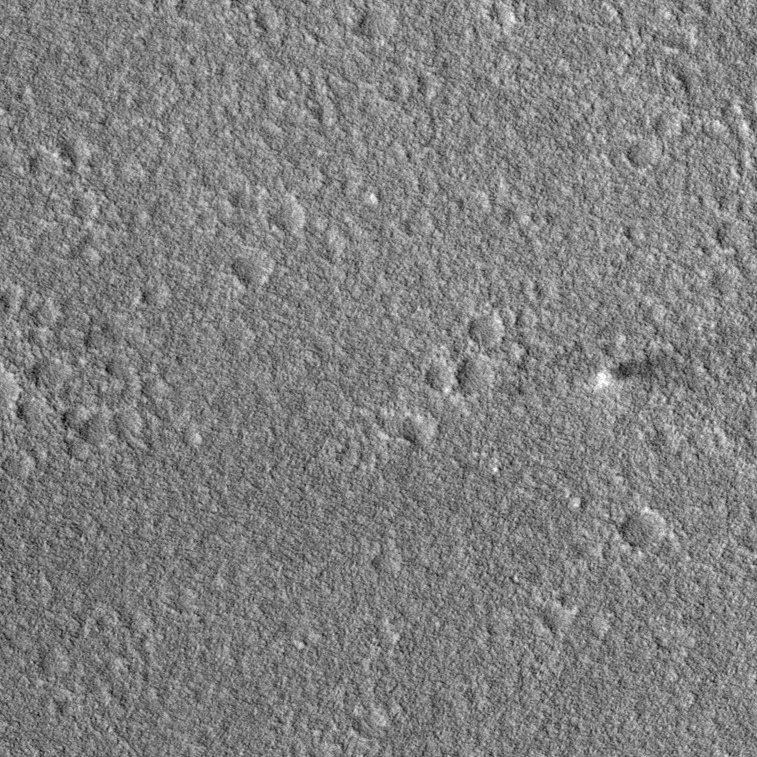
Label: dustdevil